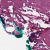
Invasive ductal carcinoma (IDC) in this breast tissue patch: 0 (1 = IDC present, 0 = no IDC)